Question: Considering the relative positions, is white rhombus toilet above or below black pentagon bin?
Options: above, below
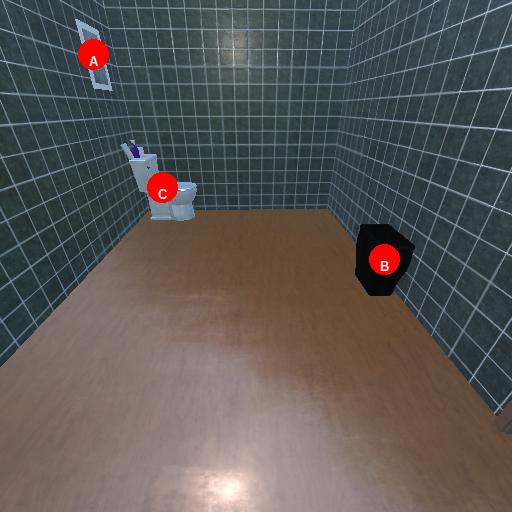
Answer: above